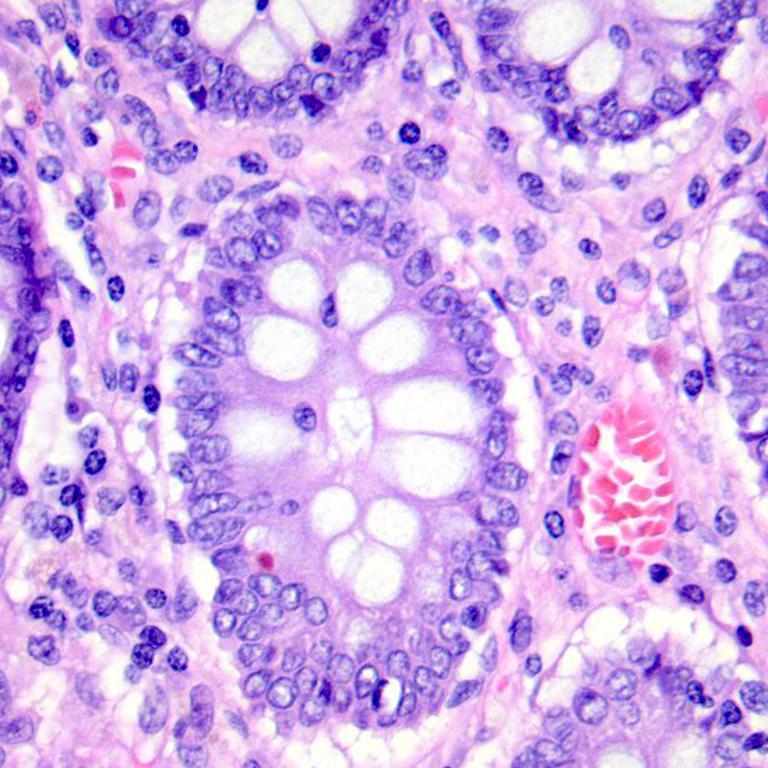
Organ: colon
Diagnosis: benign